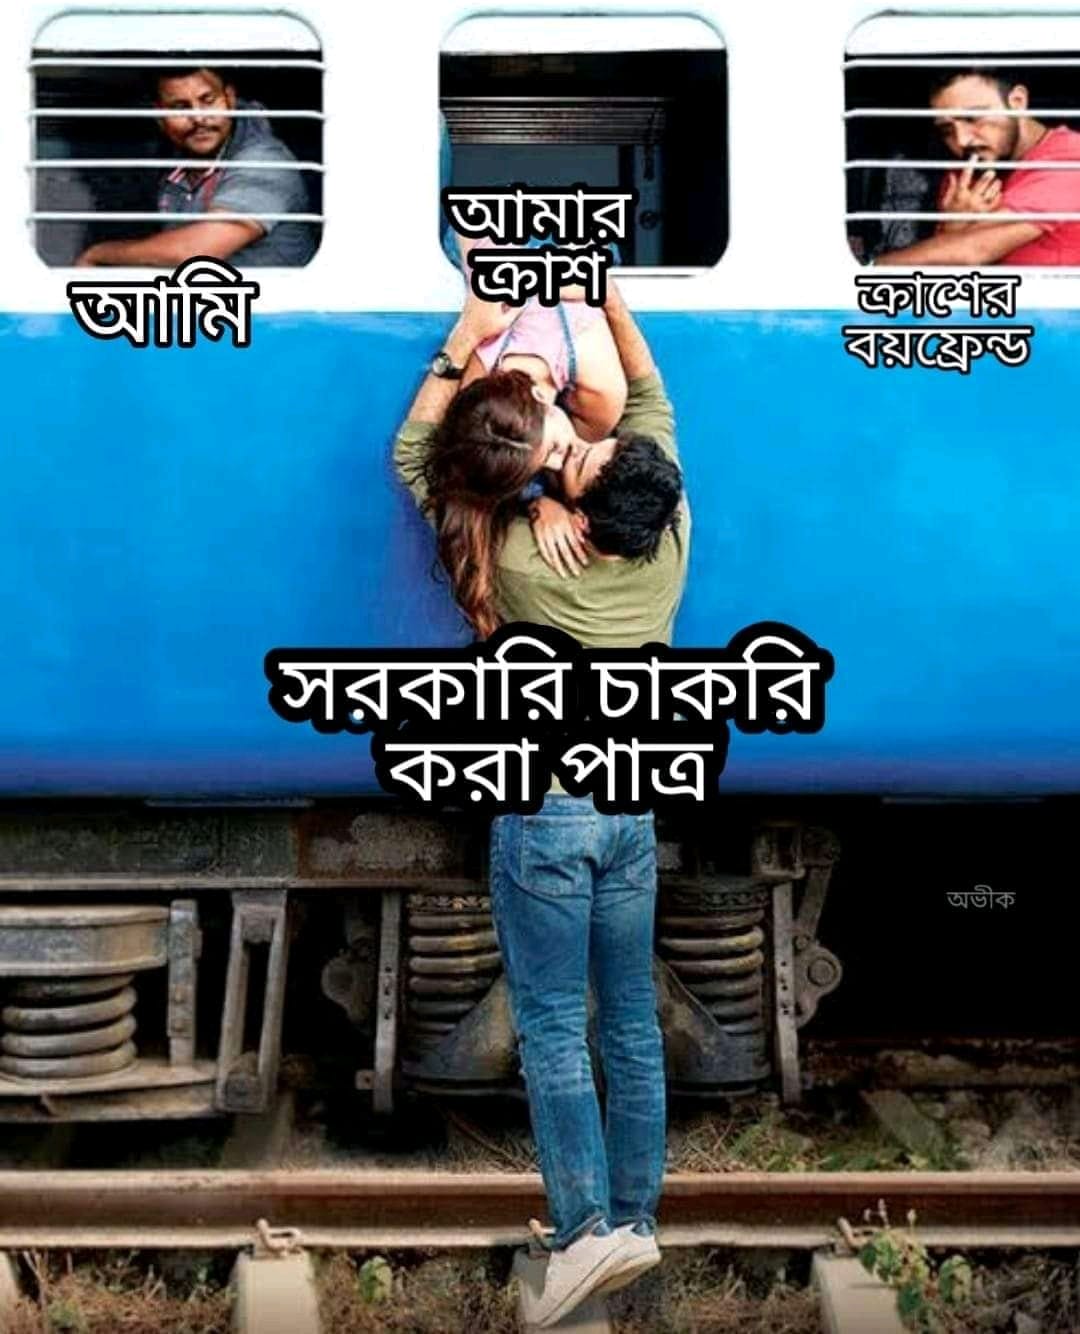
Caption: আমি    আমার ক্রাশ    ক্রাশের বয়ফ্রেন্ড     সরকারি চাকরি করা পাত্র
Label: hate